Question: Is it possible to create the Mac OS X style sliding in wxPython?
Such as this:

Is it possible to have this kind of dialog resize or can it only be simple message dialogs?
I think this kind of dialog box is called a sheet
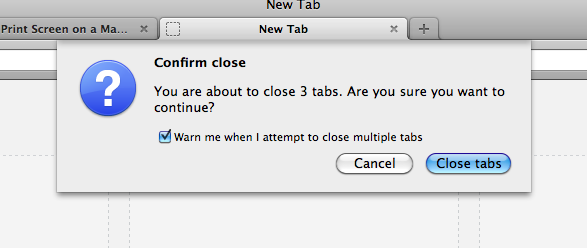
Answer: According to <URL>, it looks like dialogs-as-sheets still has not been implemented in wxWidgets. Various patches were proposed, but apparently none were accepted.